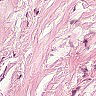
Metastatic tissue present: no